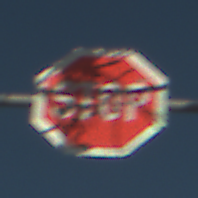
Verkehrszeichen: Stop
Umgebung: Outdoor, Nature
Tageszeit: SunriseSunset
Wetter: Clear
Licht: Natural
Jahreszeit: NotSpecified
Kontrast: HighContrast